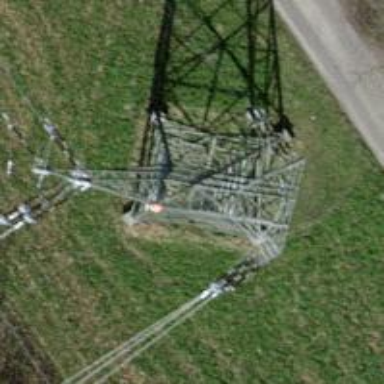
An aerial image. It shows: Power line with three cables.